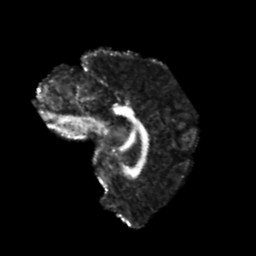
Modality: FA
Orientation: sagittal
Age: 18
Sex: male
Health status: healthy
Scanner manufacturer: philips
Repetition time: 7.393 s
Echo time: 0.08599 s